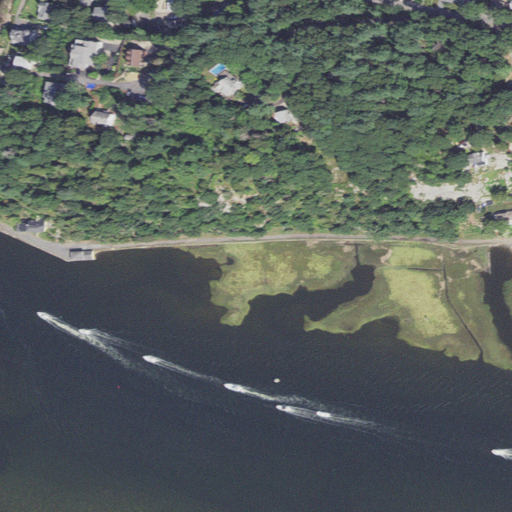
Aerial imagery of mountain in Massachusetts named Wolf Hill containing open water, low intensity development, open development, medium intensity development, herbaceous wetlands, evergreen forest, deciduous forest, and high intensity development